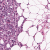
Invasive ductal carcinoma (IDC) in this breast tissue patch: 0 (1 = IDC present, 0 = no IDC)